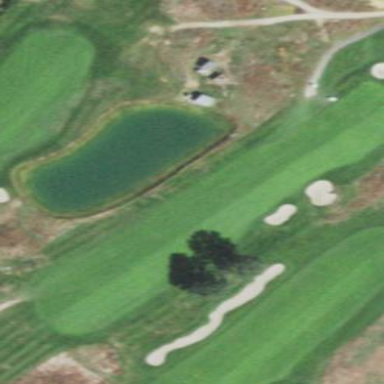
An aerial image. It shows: Water hazard in golf course. The hazard is natural water feature.